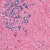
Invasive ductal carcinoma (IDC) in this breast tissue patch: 0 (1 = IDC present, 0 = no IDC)